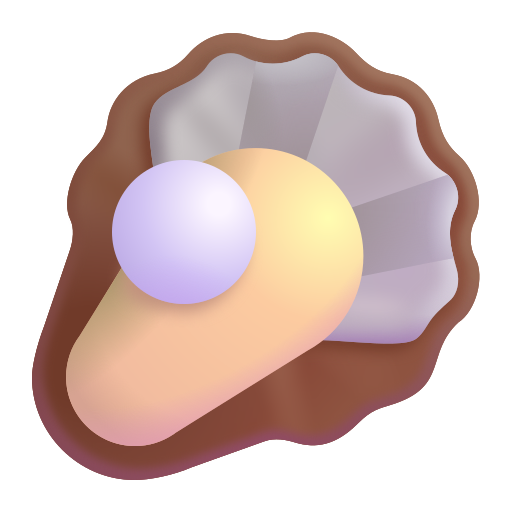
oyster color